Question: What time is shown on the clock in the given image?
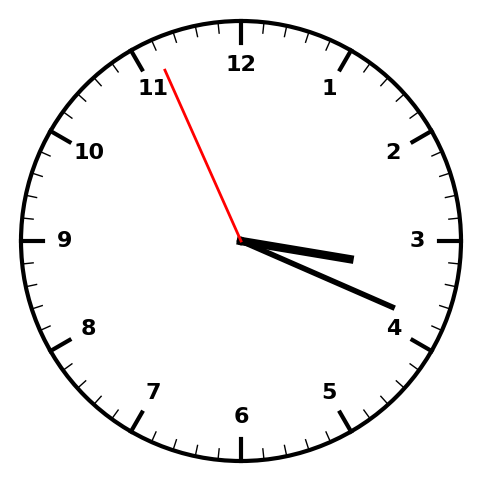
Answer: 03:18:56